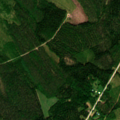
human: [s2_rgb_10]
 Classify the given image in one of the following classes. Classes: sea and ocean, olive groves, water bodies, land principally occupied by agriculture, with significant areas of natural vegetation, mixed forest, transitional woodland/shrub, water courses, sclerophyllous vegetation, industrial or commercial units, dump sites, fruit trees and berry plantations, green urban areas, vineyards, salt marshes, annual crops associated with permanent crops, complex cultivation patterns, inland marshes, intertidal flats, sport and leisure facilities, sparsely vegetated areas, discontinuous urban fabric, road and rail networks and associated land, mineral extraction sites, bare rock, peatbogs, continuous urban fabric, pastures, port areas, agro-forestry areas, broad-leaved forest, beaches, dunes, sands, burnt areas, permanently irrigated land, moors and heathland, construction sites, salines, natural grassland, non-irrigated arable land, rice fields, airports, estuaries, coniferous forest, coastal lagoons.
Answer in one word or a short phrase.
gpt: coniferous forest, mixed forest, transitional woodland/shrub